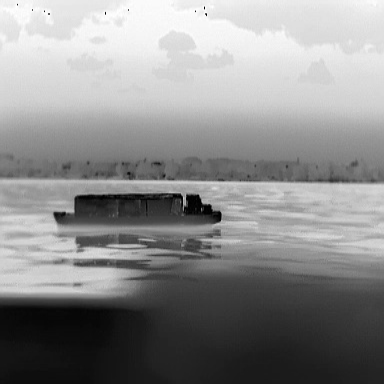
There is a fishing_boat in the infrared image.